Question: I have publicized my Feedburner feed and added Twitter and Facebook accounts.
1 - I don't know how Google can verify Facebook page, and tried looking everywhere
2 - Yet, Feedburner successfully posts to Twitter
How to troubleshoot this? How to make Feedburner successfully post latest feed to Facebook page? Thanks!

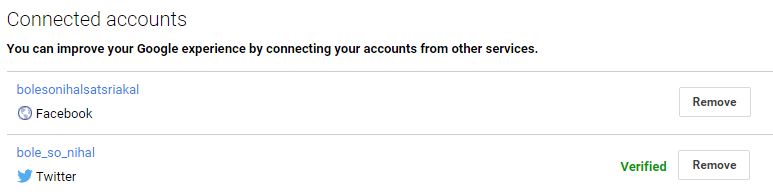
Answer: Try something like <URL> which provides recipes triggered when your feed updates.